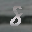
Label: 8